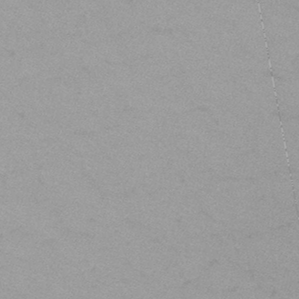
Label: frost